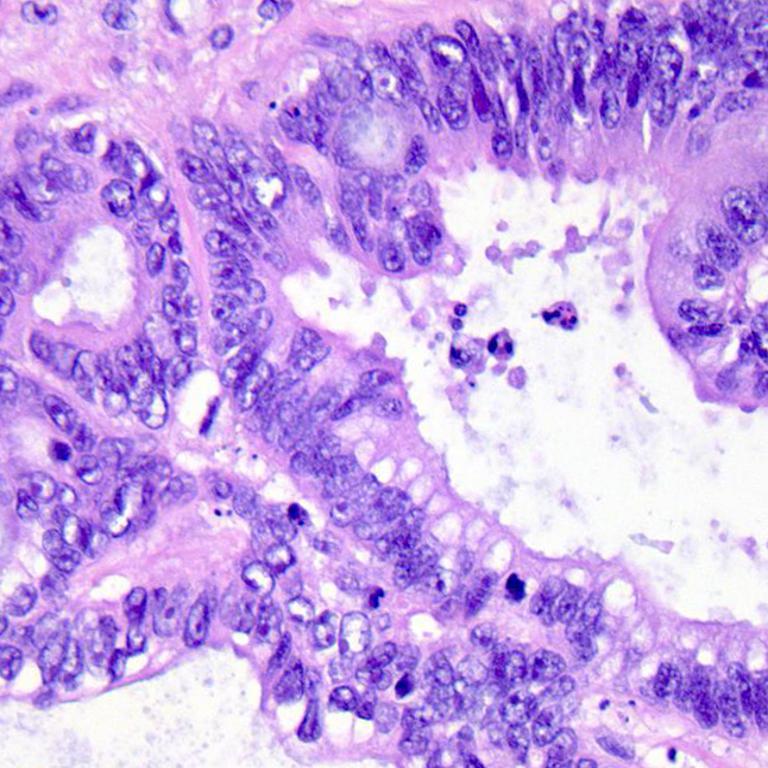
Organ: colon
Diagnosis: adenocarcinomas